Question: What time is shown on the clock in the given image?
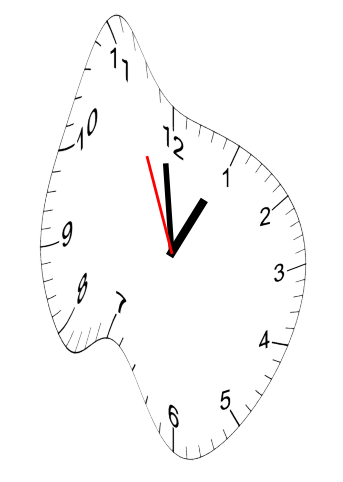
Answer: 12:58:56